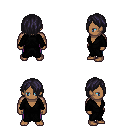
a pixel art fantasy rpg character, male body template, human, dark skin, gray robe, magenta pants, raven bangs hairstyle, four views (front, back, left, right), 2x2 character sprite sheet, small pixel art, hard edges, no anti-aliasing